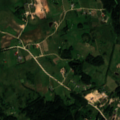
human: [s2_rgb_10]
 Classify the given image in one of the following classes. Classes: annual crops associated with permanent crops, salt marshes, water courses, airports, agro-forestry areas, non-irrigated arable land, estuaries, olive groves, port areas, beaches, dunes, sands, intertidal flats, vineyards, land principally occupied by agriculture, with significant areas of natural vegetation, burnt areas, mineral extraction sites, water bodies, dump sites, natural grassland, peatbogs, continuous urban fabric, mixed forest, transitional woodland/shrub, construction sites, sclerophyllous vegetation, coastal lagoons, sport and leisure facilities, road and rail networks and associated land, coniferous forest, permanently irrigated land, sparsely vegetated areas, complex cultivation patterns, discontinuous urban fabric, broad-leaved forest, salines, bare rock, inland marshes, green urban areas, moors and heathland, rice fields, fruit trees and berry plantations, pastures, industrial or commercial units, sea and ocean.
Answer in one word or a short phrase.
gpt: complex cultivation patterns, land principally occupied by agriculture, with significant areas of natural vegetation, coniferous forest, mixed forest